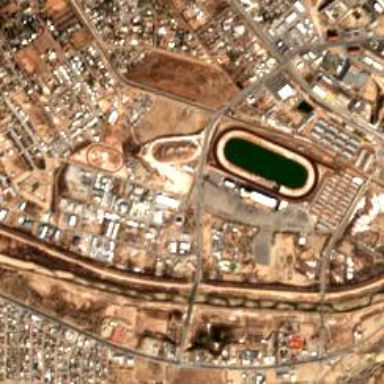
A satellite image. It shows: Sports centre dedicated to horse racing.